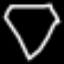
Label: diamond